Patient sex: M
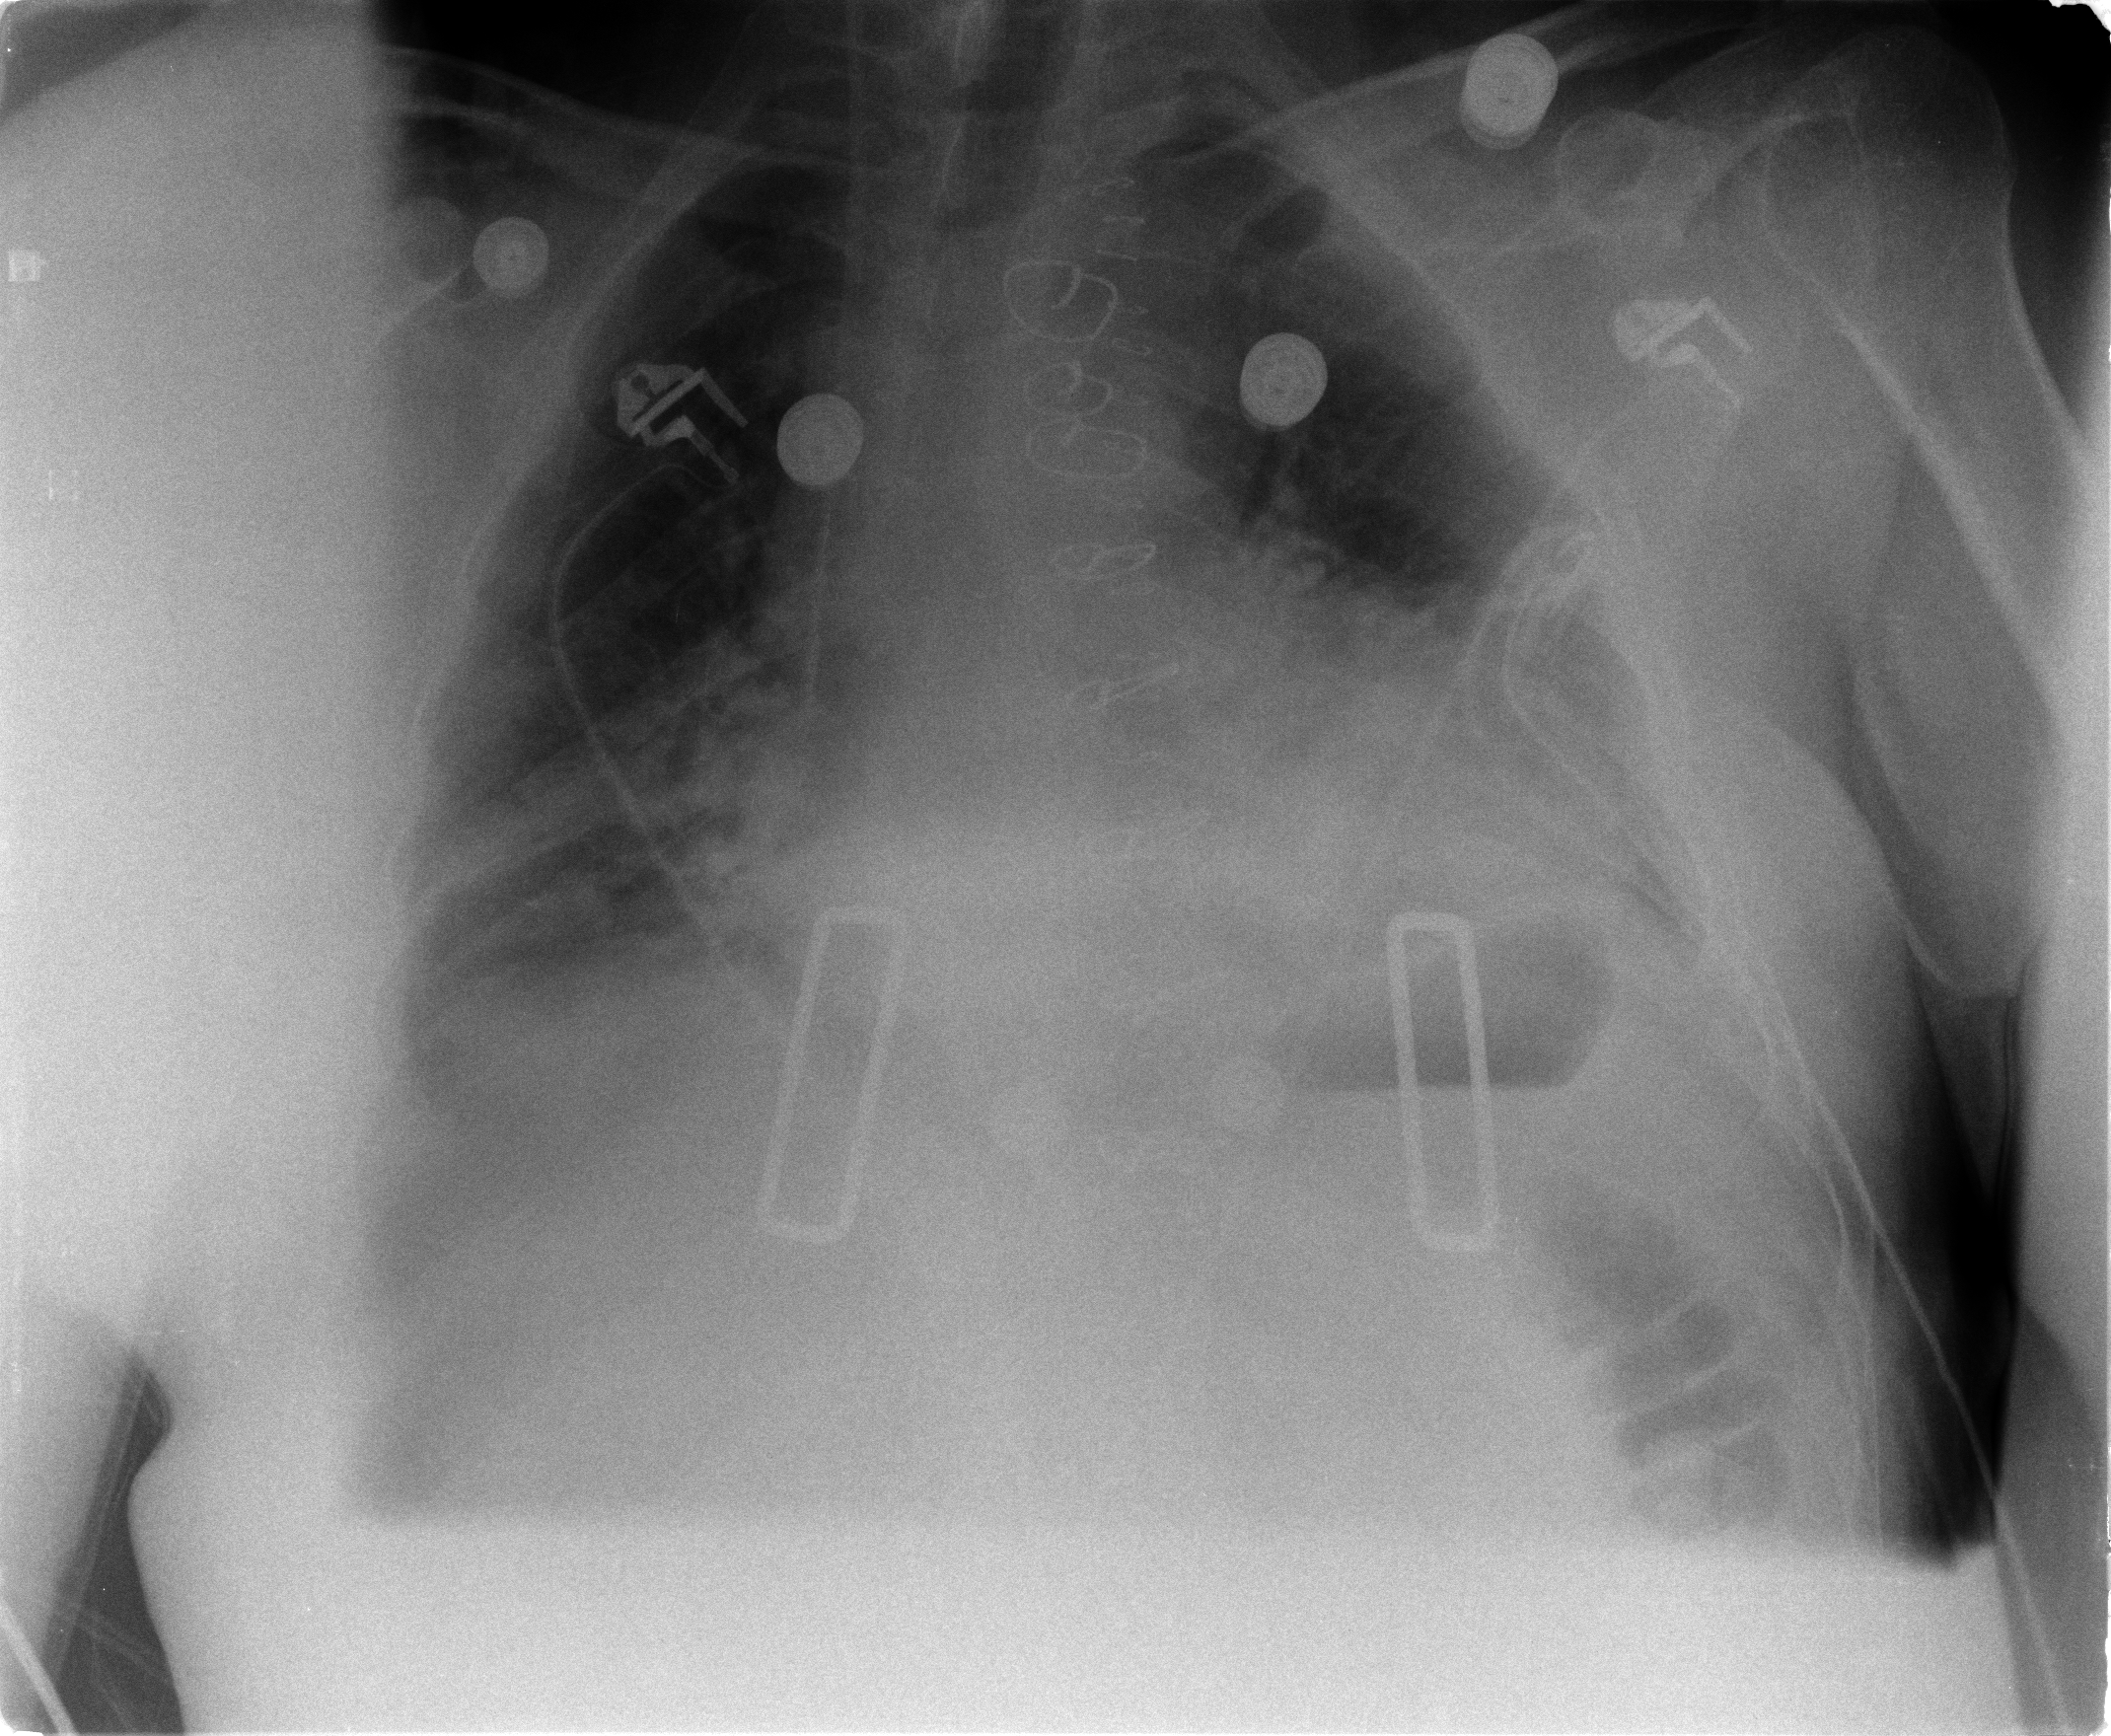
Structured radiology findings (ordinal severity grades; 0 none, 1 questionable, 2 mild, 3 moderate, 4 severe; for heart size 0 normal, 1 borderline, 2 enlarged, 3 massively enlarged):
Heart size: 1
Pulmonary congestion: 2
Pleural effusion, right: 0
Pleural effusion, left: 2
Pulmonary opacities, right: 1
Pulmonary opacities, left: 0
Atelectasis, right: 2
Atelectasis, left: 2